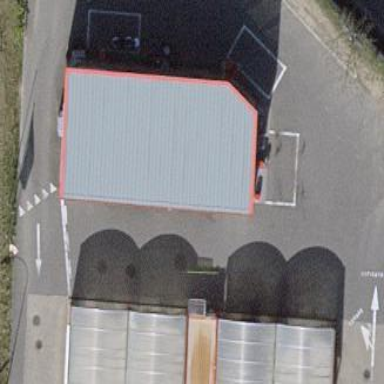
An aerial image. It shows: Car wash facility.